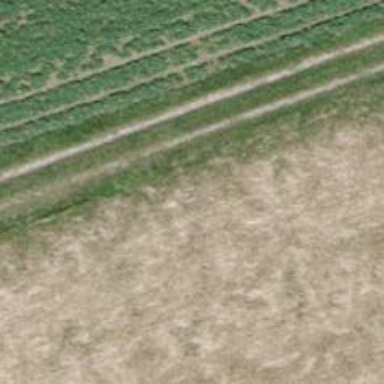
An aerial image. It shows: Track with compacted grade3 surface.